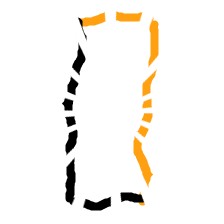
Shape: rectangle